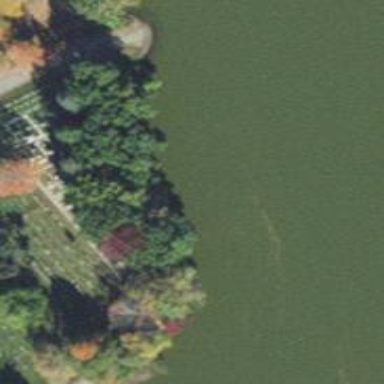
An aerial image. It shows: Cemetery.